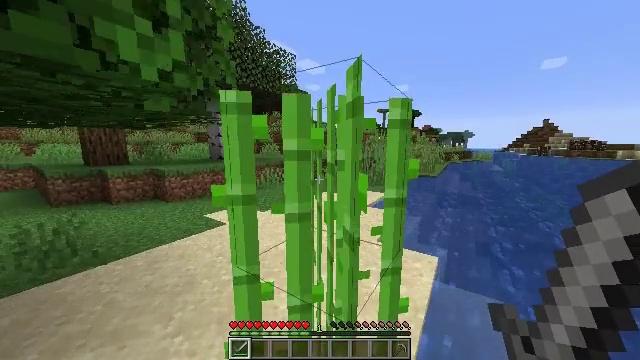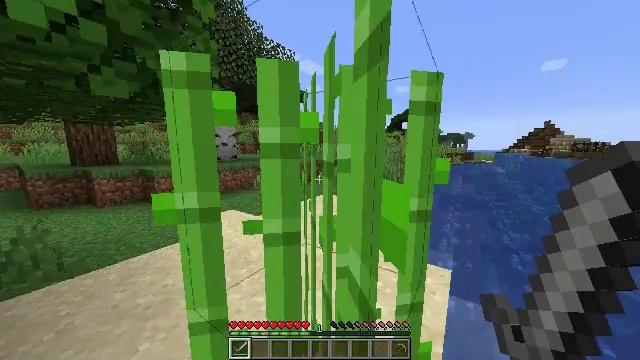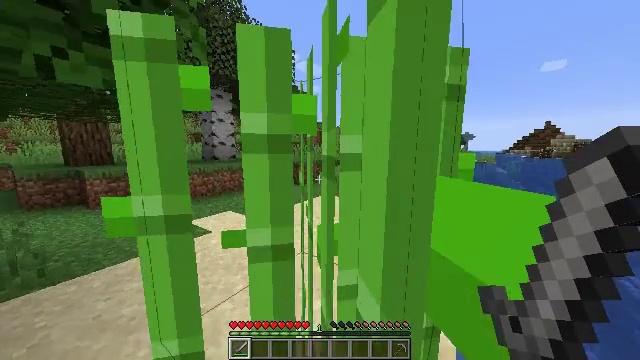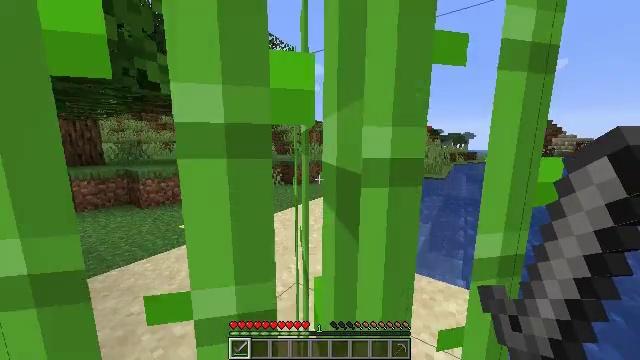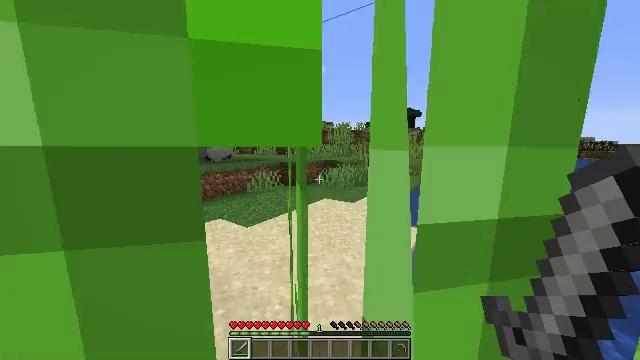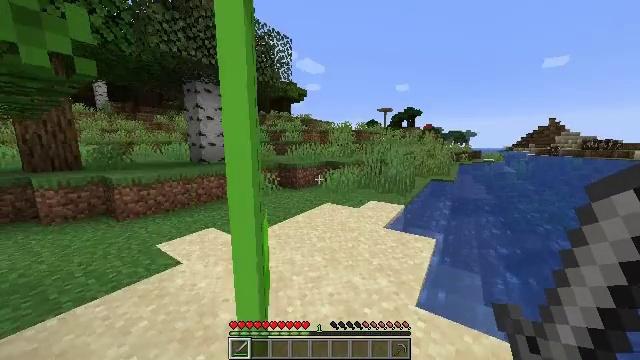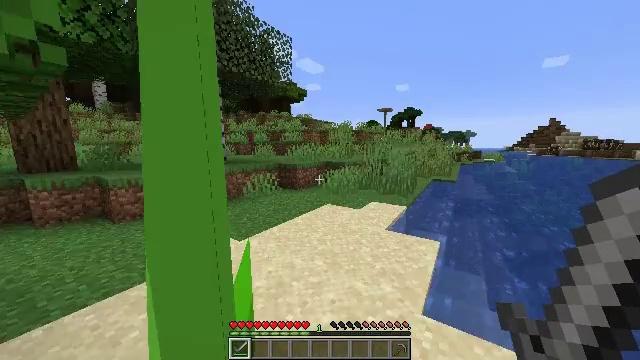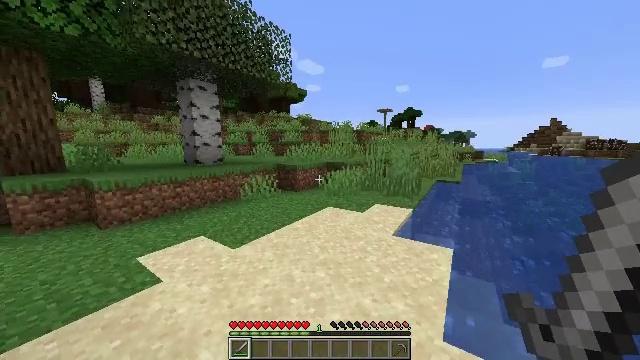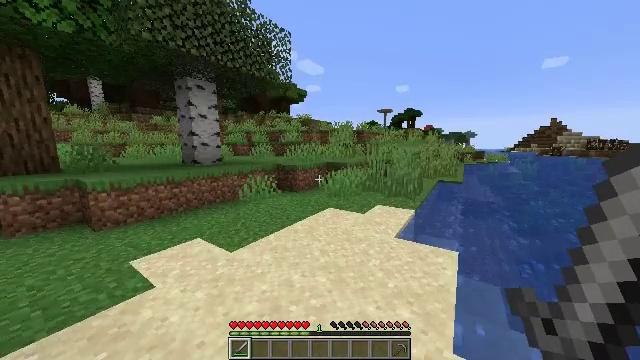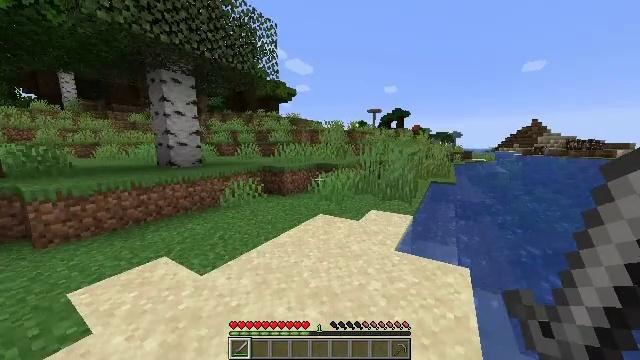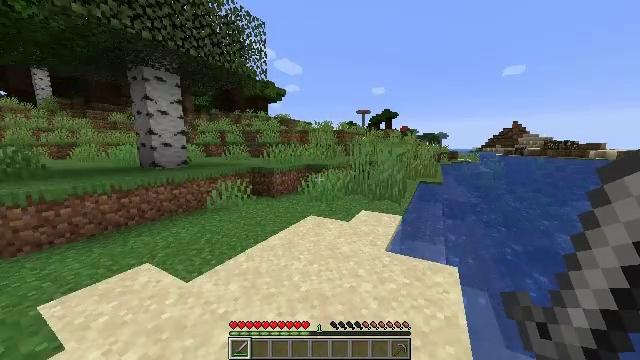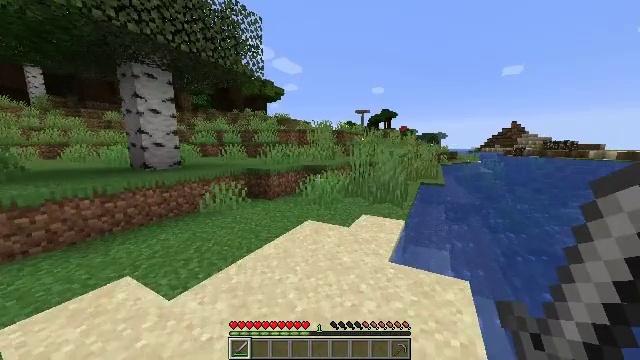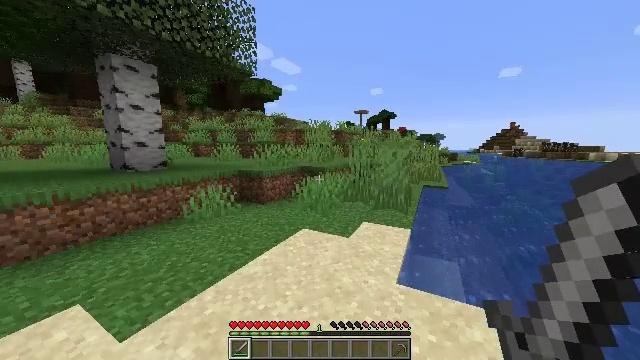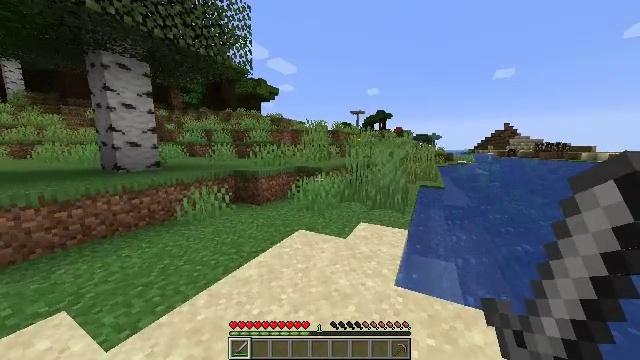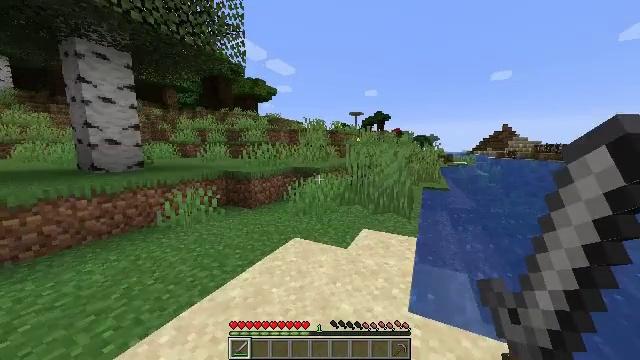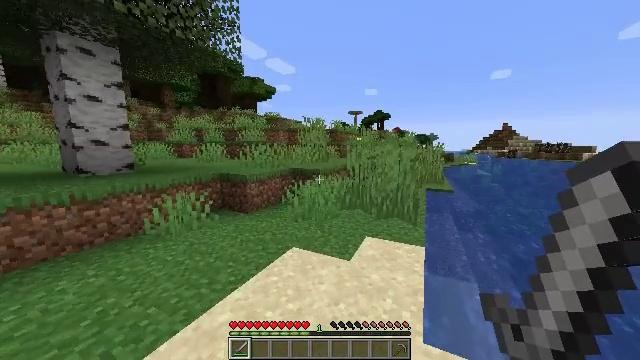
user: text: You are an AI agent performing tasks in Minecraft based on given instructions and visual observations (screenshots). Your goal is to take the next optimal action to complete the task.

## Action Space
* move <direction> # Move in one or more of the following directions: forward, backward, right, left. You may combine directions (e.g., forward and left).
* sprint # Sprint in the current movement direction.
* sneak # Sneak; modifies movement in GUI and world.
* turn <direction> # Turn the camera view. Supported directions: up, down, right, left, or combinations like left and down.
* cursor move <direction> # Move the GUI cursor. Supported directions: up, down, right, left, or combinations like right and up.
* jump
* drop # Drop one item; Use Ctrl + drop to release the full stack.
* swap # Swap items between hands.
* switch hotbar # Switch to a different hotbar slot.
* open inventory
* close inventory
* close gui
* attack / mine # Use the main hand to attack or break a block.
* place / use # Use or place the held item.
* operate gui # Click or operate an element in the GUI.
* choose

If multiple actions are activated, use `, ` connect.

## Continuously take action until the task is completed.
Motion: motion action
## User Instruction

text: Craft a cooked cod in the furnace.
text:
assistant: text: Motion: move forward
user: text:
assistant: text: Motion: move forward
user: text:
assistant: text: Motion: move forward
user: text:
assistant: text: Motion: move forward
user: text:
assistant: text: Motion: move forward
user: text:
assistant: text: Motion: move forward
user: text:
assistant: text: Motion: move forward
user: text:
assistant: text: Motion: move forward
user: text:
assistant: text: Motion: move forward, turn right
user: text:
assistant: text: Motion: move forward, turn right
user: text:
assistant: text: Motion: move forward
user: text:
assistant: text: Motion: move forward
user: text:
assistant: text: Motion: move forward
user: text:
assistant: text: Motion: move forward
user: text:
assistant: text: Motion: move forward
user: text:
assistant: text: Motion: move forward
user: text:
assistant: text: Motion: move forward
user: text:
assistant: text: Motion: move forward, jump
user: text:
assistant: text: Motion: move forward, jump
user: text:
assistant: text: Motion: move forward, jump
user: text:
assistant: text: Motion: move forward, jump
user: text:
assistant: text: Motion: move forward, jump
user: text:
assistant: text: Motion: move forward, jump
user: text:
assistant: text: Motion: move forward, jump
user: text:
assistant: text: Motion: move forward, jump
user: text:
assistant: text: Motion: move forward, jump
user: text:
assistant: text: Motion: move forward, jump
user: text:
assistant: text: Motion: move forward, jump
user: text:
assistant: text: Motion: move forward
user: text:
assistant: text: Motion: move forward